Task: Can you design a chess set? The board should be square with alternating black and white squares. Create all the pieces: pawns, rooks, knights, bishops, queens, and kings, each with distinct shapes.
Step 2432:
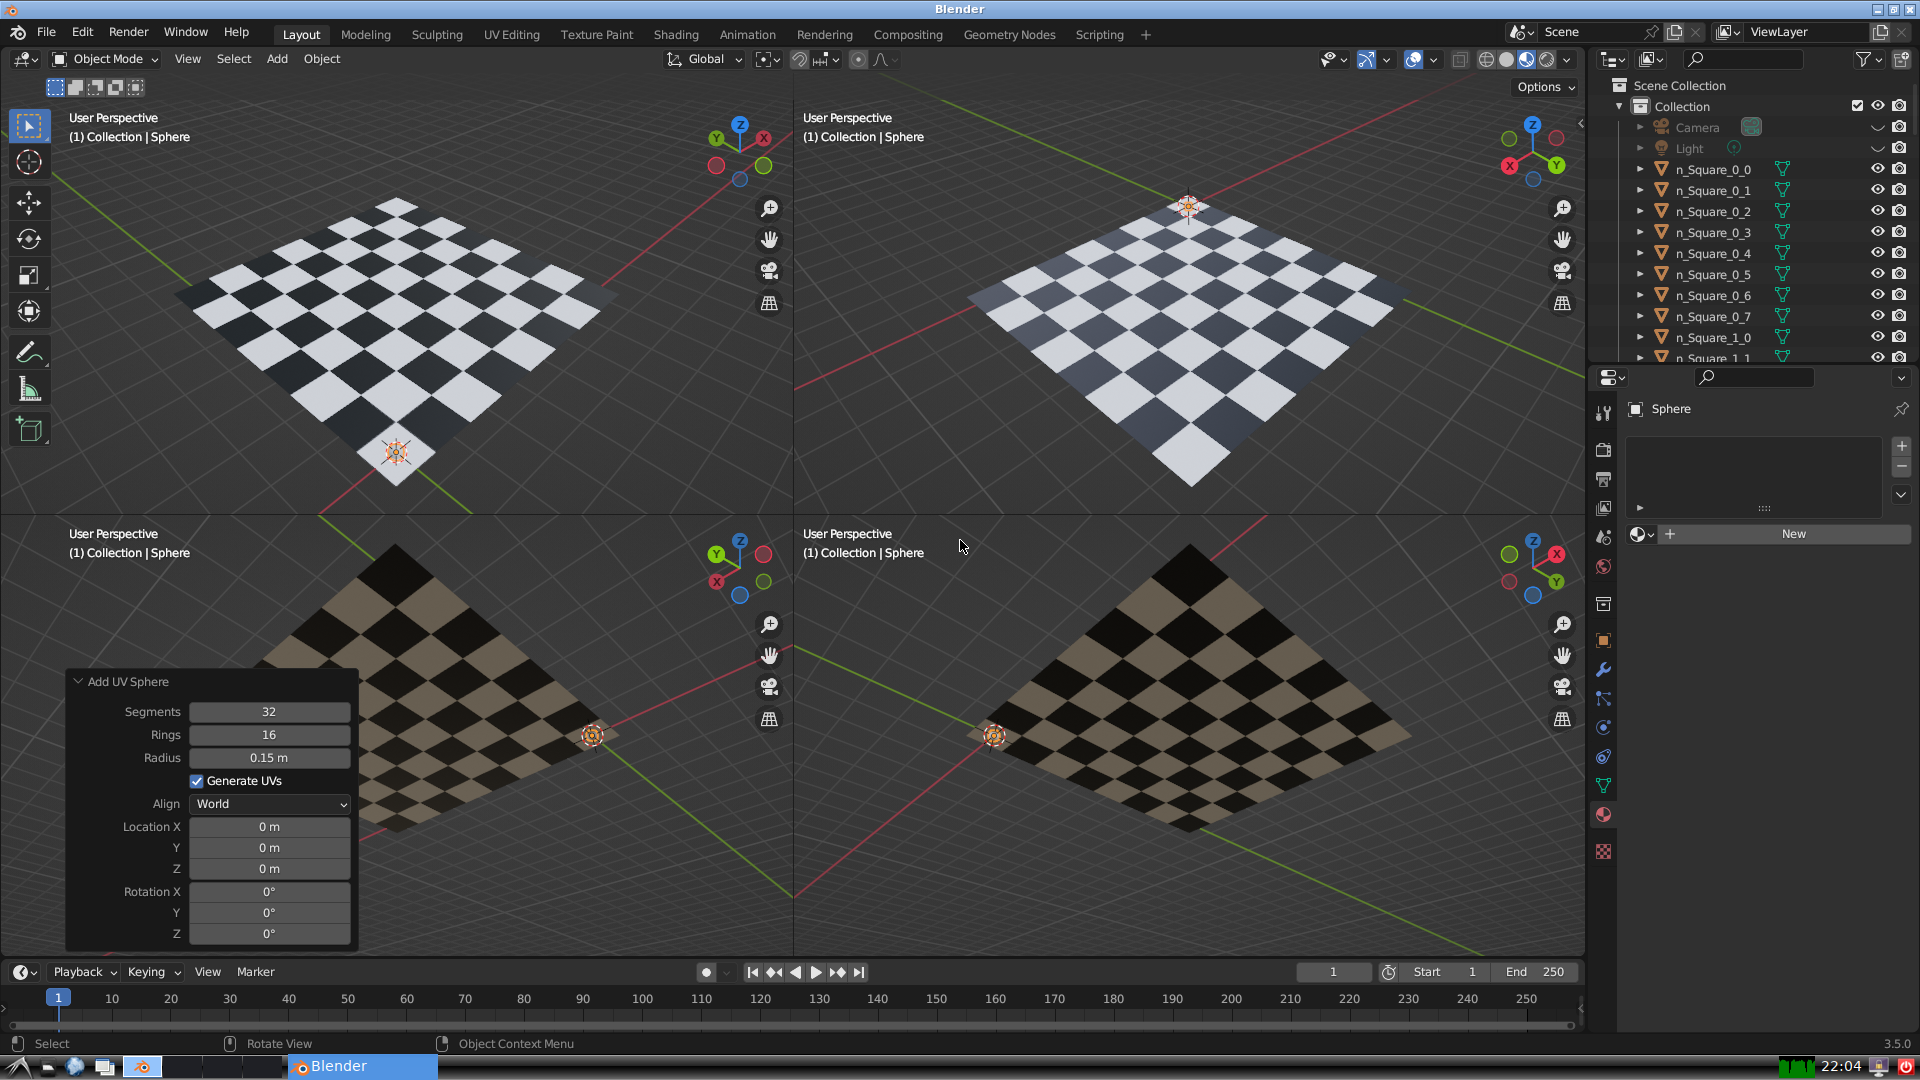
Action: {"mouse_move": [270, 827]}